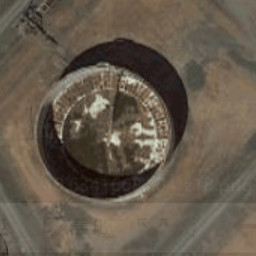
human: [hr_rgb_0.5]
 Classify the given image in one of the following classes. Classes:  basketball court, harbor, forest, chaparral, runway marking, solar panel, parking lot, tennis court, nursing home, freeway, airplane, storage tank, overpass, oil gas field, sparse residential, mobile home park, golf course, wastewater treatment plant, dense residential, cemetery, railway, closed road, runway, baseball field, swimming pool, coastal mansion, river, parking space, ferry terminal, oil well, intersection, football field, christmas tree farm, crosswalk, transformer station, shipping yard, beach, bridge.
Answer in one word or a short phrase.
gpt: storage tank